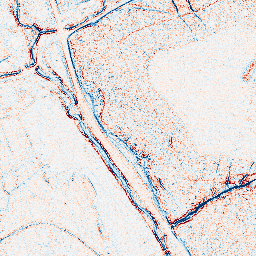
Category: edge_preserving
Decomposition family: anisotropic_diffusion
Decomposition parameters: iterations: 5
kappa: 50
gamma: 0.05
Upsampling method: regularized
Upsampling parameters: scale: 2
lambda_reg: 0.01
Upsampling scale: 2